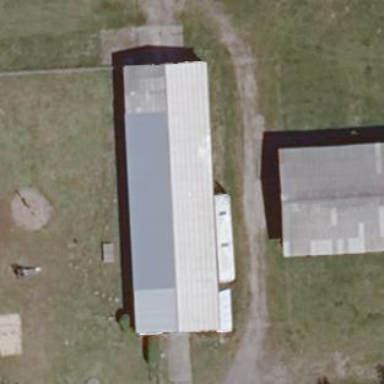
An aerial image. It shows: Farmyard area.